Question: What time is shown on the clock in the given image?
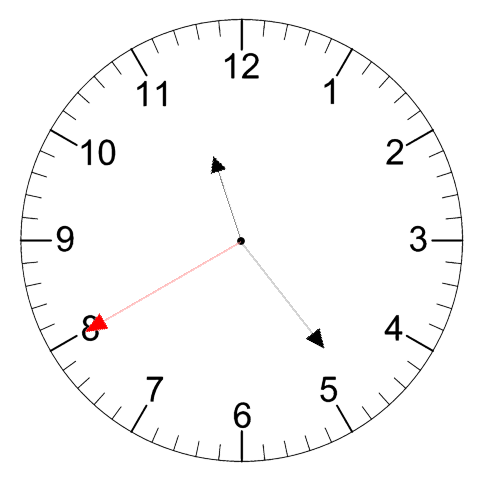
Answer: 11:23:40